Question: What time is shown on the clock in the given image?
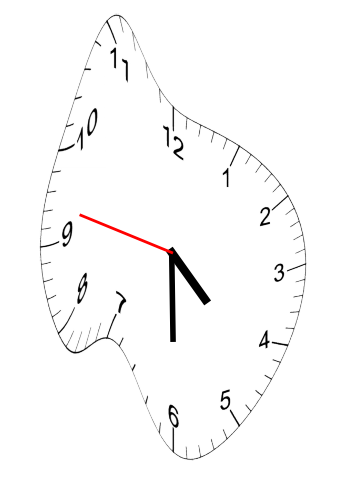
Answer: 04:29:47